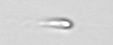
Label: flagellate_morphotype3